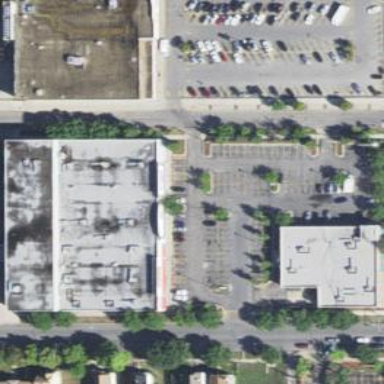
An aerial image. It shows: Retail building.